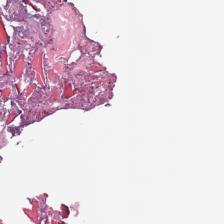
Label: Non-Tumor